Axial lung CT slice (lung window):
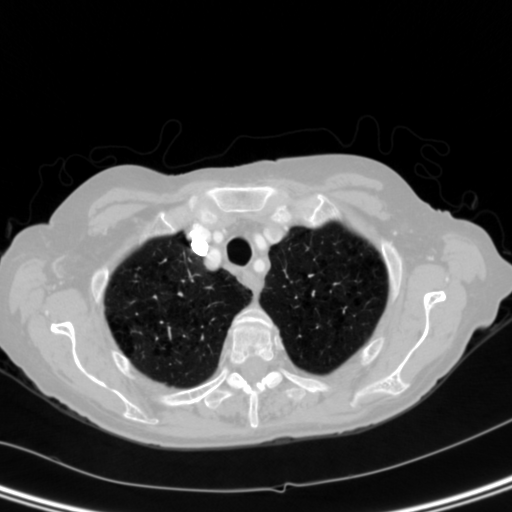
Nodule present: no